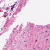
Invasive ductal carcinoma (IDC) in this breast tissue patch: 1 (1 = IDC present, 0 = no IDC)